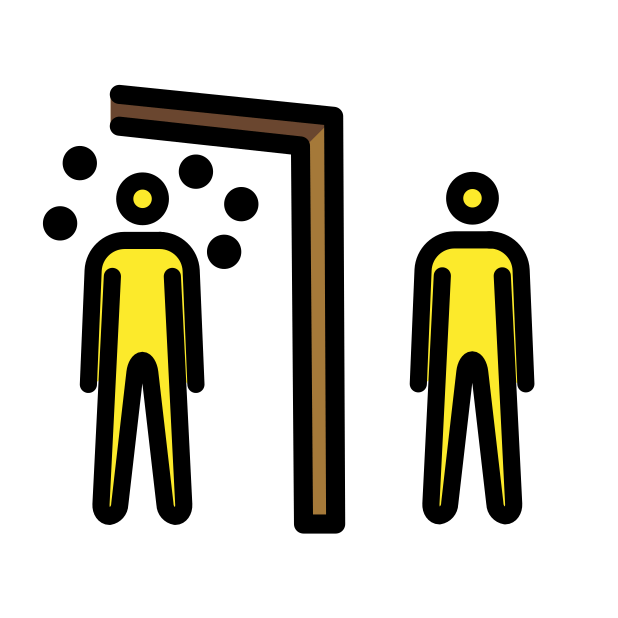
quarantine